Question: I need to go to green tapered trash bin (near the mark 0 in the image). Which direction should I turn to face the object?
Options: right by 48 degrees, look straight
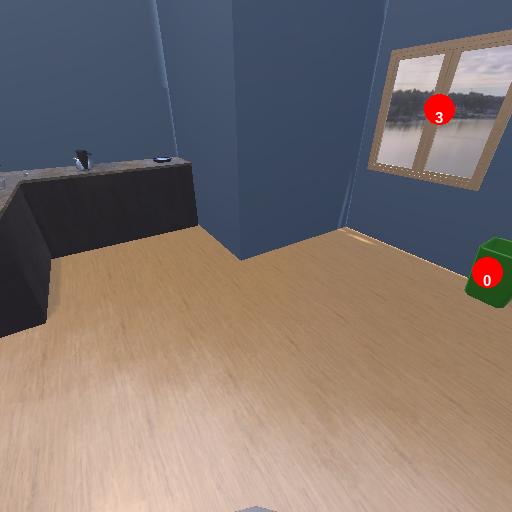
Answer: right by 48 degrees